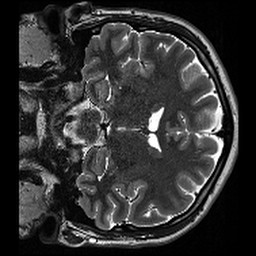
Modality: T2w
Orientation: coronal
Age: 24
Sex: male
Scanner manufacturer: siemens
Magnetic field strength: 3 T
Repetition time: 13.15 s
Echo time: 0.082 s